Interaction volume radius: 10 \u00c5
Interaction volume height: 25 \u00c5
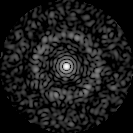
Disorder parameter: 0.8528